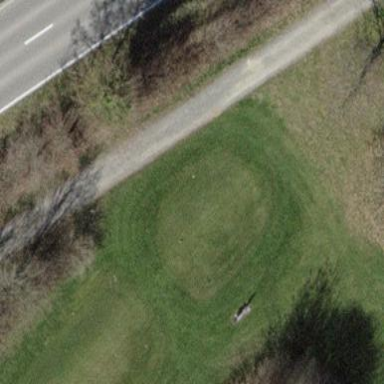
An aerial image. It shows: Golf tee on grassy land.